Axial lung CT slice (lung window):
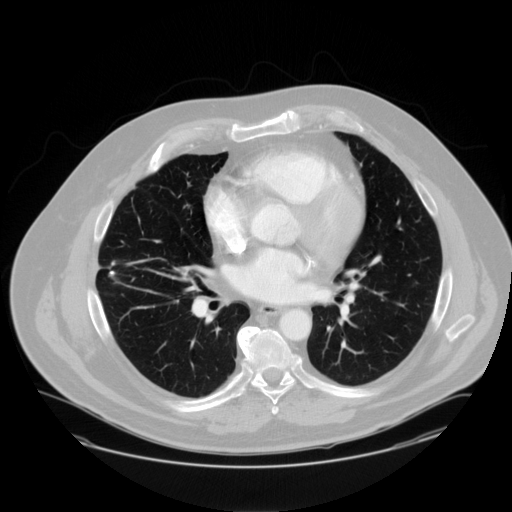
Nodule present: no